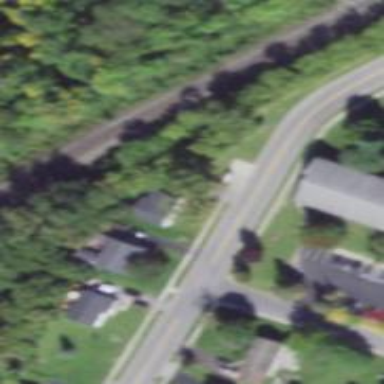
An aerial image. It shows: Residential road.